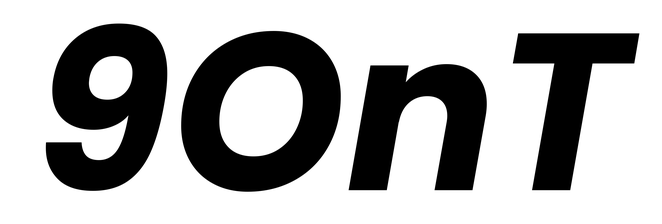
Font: Poppins-BoldItalic